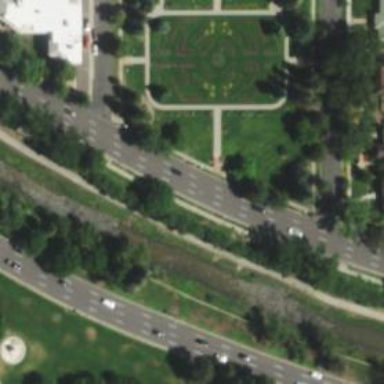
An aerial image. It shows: Park.